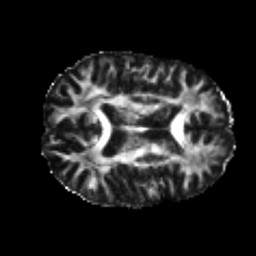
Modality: FA
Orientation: axial
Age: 26
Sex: male
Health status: healthy
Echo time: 0.074 s